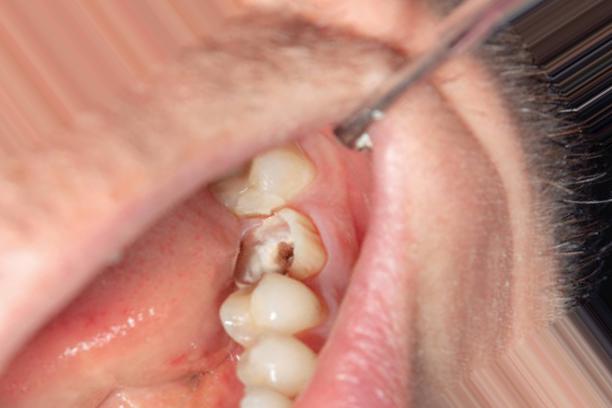
Condition: Caries